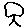
Label: tree